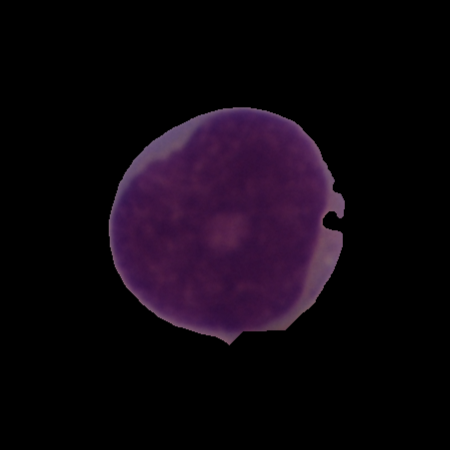
Label: cancer